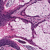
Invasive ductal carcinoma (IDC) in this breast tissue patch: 0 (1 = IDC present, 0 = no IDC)